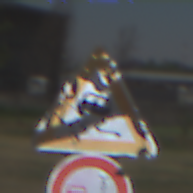
Verkehrszeichen: SchleuderOderRutschgefahr
Zusatzzeichen unten: VerbotUeberholenEinspurigeFahrzeuge
Umgebung: Outdoor, Nature
Tageszeit: Midday
Wetter: Clear
Licht: Natural
Jahreszeit: NotSpecified
Kontrast: HighContrast